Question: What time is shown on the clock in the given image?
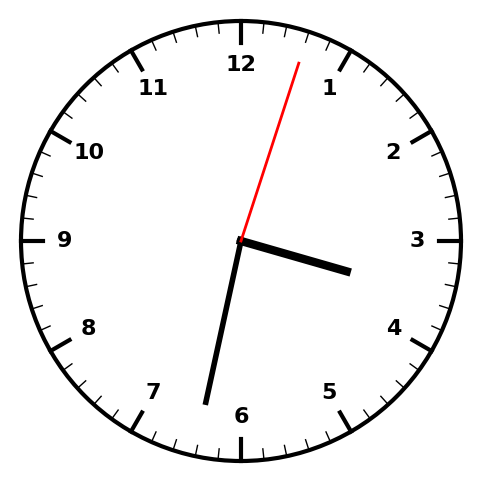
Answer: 03:32:03